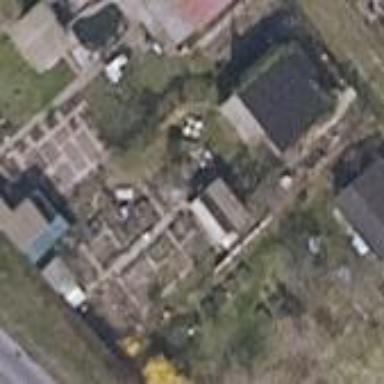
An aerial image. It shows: Plot in the allotments.